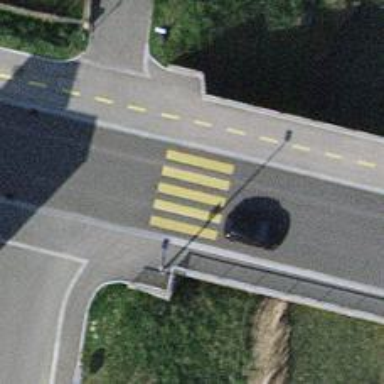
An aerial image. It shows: Marked crossing with zebra markings.